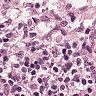
Metastatic tissue present: no